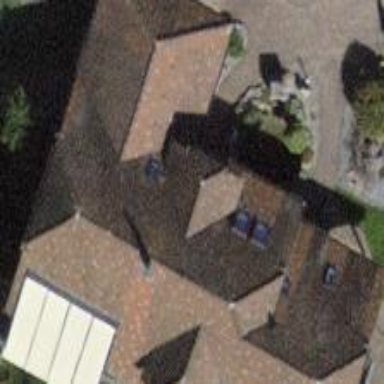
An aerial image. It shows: Building with tile roof.